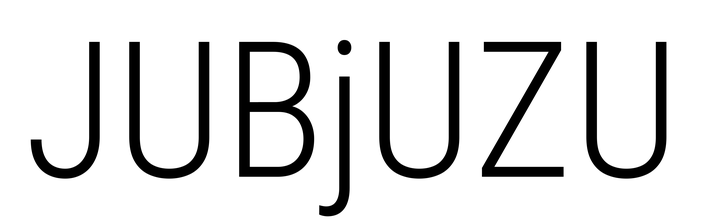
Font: Roboto_Condensed_Light